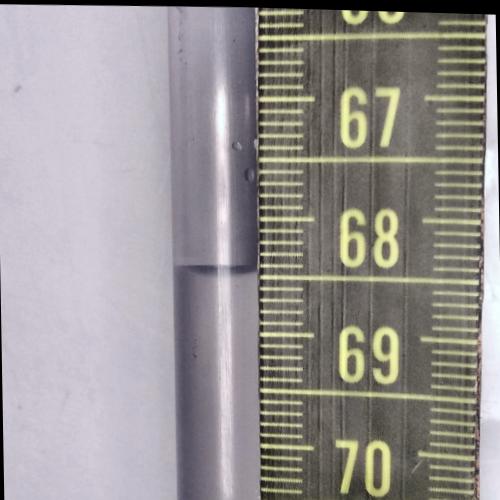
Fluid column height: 68.5 cm